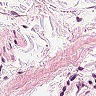
Metastatic tissue present: no